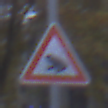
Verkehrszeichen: AmphibienwanderungRechts
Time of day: SunriseSunset
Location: Outdoor (Urban)
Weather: PartlyCloudy
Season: NotSpecified
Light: Natural